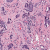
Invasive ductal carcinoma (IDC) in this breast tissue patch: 1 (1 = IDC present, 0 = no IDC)